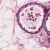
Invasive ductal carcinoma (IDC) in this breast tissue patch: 0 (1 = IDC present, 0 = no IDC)